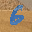
Label: 6